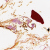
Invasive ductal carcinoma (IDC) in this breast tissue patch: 0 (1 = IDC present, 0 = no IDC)